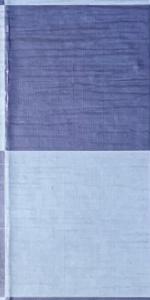
Label: Empty